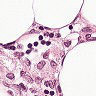
Metastatic tissue present: no